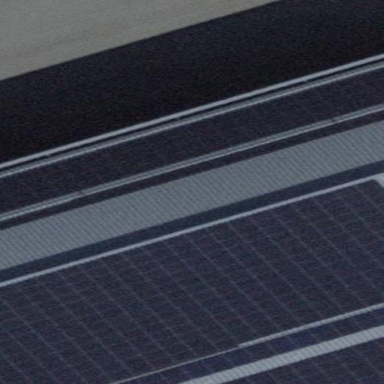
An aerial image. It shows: Solar photovoltaic panel generator.